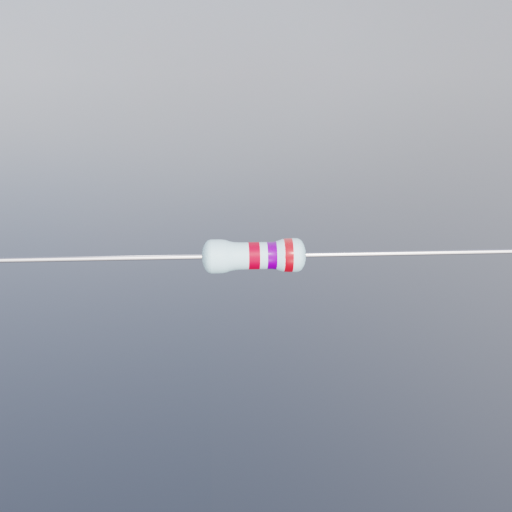
Resistor colour bands (in order): red, violet, red